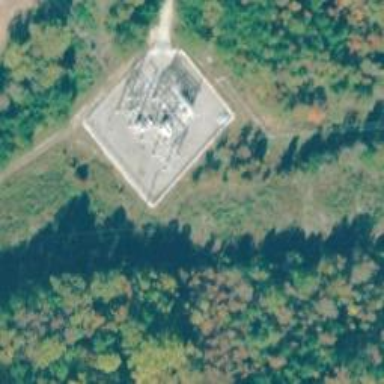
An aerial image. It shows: Distribution substation surrounded by fence.